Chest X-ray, PA view. Patient: 71 years old, sex M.
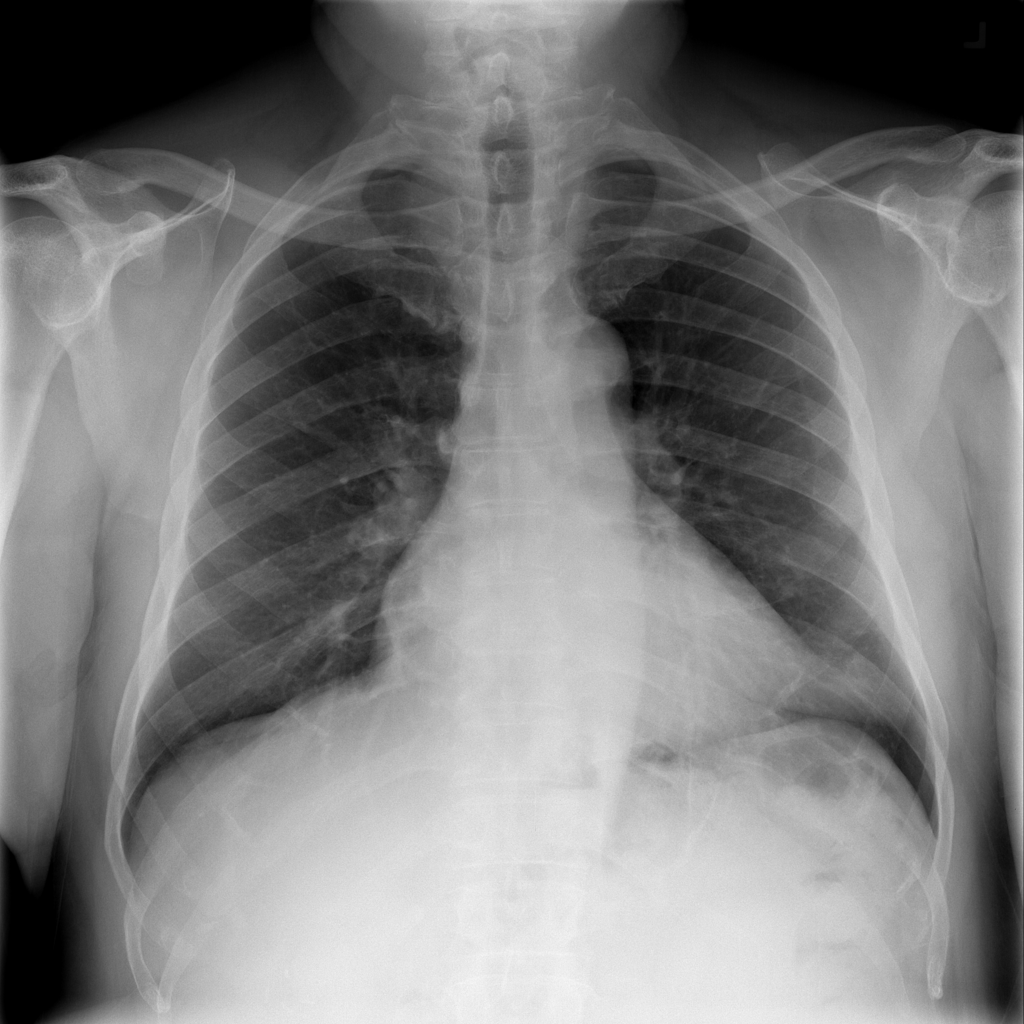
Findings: Cardiomegaly